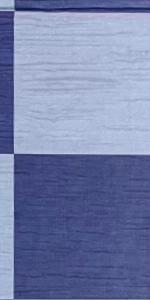
Label: Empty